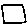
Label: square